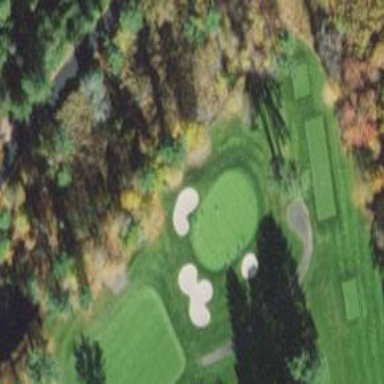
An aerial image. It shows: Golf hole.